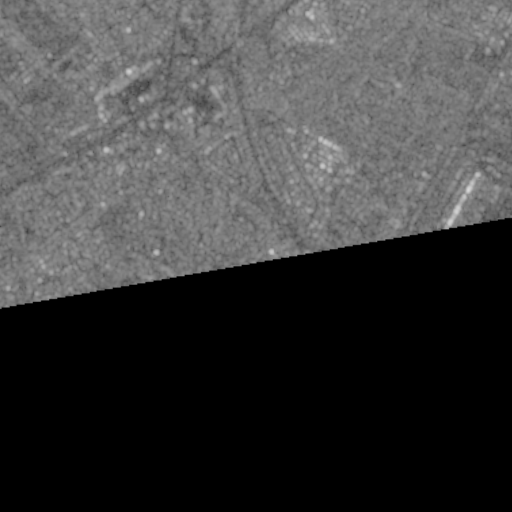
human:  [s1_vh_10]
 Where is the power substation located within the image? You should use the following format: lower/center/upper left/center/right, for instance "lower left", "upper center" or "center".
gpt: The power substation is located in the lower right of the image.
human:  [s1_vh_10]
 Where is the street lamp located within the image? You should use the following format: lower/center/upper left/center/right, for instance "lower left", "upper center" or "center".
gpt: The street lamp is located in the upper left of the image.
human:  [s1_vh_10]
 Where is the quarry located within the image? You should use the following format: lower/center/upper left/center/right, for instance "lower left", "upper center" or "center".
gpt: There is no quarry in the image.

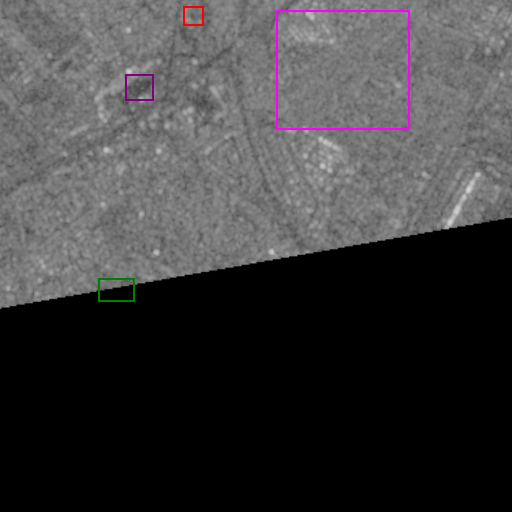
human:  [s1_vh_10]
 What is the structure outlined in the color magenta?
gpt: The structure outlined in magenta is a crop field.
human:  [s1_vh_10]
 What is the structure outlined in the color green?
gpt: The structure outlined in green is a park.
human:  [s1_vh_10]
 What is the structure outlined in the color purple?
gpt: The structure outlined in purple is a parking lot.
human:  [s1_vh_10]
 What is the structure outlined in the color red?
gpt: The structure outlined in red is a building.
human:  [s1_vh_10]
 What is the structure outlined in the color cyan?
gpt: There is no cyan outline.